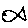
Label: fish